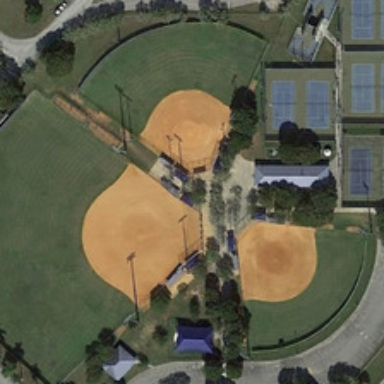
There's a yellow baseball field in the middle of the lawn .